Question: I need to detect touches on red spots on image bellow, so after touch on spot I can make action.
I guess I need to detect touch coordinates, and check if it matches red spot. But how can I detect red spot position? Is it possible?
Note: I can choose image format if it helps, but probably we need work with bitmap.
I need to get dot position programmatically. I receive picture, I need to handle touch event's on dots. But I can receive different image with different dots positions
Thanks for all thoughts!

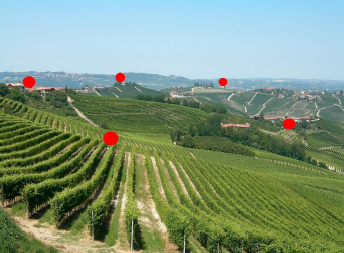
Answer: The simplest solution I see is:
1- Get the imageView size as it might change depending on device screen size and/or resolution.
'''
int IVwidth = imageView.getWidth();
int IVHeight = imageView.getHeight();
'''
2- Get the Bitmap width/height and then find the mathmatical relation (ratio) between bitmap width and imageView width,
Simply:
'''
float HeightRatio = (float)bm.getHeight() / (float)iv.getHeight();
float WidthRatio = (float)bm.getWidth() / (float)iv.getWidth();
'''
lets say we have a bitmap of (800*600) size and an imageView of (400*300) size
this would give you a ratio of (2.0) for height and width.
3- Now when the event ImageViewTouched is raised, you can get the touch coordinates quite easy as the event will deliver them to you. Notice that catching the touch event is quite easy and simply can be implemented by adding this to the view;
'''
ImageView iv = (ImageView) findViewById(R.id.imageView1);
iv.setOnTouchListener(new OnTouchListener() {
@Override
public boolean onTouch(View arg0, MotionEvent arg1) {
if(arg1.getAction() == MotionEvent.ACTION_UP)
{
int x = arg1.getX();
int y = arg1.getY();
int XonImage = x * WidthRatio;
int YonImage = Y * HeightRatio;
if(bm.getPixel(XonImage, YonImage) == Color.RED)
{
// BINGOOOOOOO, do your magic here
}
}
return false;
}
});
'''
For anymore info please ask without hesitation.
Cheers